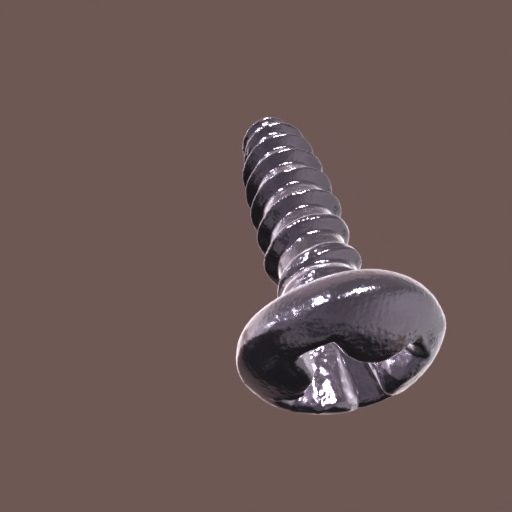
Label: screw